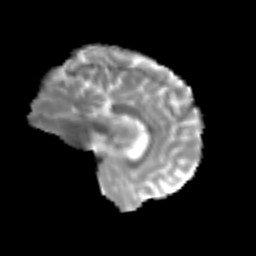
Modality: MD
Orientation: sagittal
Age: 44
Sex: male
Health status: ill
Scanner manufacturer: siemens
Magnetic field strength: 3 T
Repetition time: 8.7 s
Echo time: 0.11 s